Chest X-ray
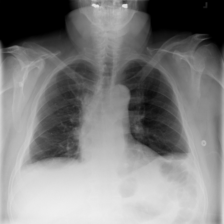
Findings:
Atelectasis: negative
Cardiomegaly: negative
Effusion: positive
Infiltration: negative
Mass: negative
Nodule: negative
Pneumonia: negative
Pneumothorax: negative
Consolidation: negative
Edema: negative
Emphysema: negative
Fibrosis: negative
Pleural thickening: negative
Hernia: negative